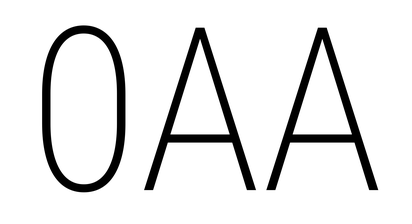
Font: Roboto_Condensed_ExtraLight